【题型】填空题　【知识点】平面几何　【难度】easy
已知：如图, 等腰三角形 $\triangle ABC$ 中, $AB = AC$, $\angle A = 24^\circ$, 线段 $AB$ 的垂直平分线交 $AB$ 于点 $D$, 交 $AC$ 于点 $E$, 连接 $BE$。
则$\angle CBE = \underline{\quad }$ 度。

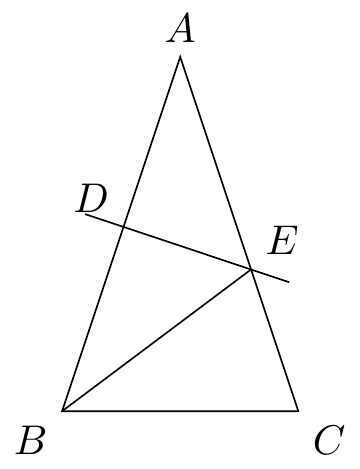
【解答】
解：$\because$ $DE$ 是线段 $AB$ 的垂直平分线,

$\therefore$ $AE = BE$,

$\therefore$ $\angle ABE = \angle A = 24^\circ$,

$\because$ 等腰三角形 $ABC$ 中, $AB = AC$, $\angle A = 24^\circ$,

$\therefore$ $\angle ABC = \angle ACB = \frac{1}{2}(180^\circ - \angle A) = 78^\circ$,

$\therefore$ $\angle CBE = \angle ABC - \angle ABE = 78^\circ - 24^\circ = 54^\circ$。

故答案为：54。